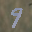
Label: 9